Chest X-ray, PA view. Patient: 48 years old, sex M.
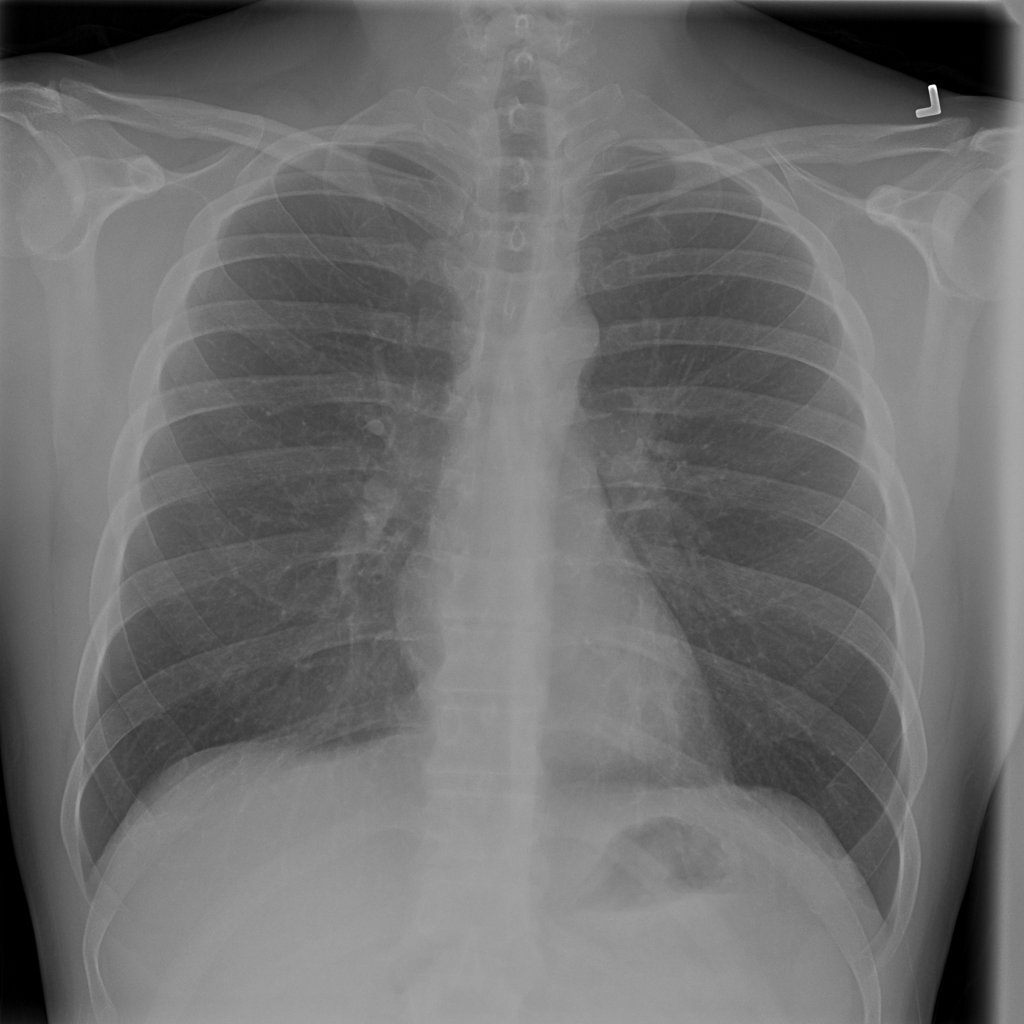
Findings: No Finding